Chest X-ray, PA view. Patient: 70 years old, sex M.
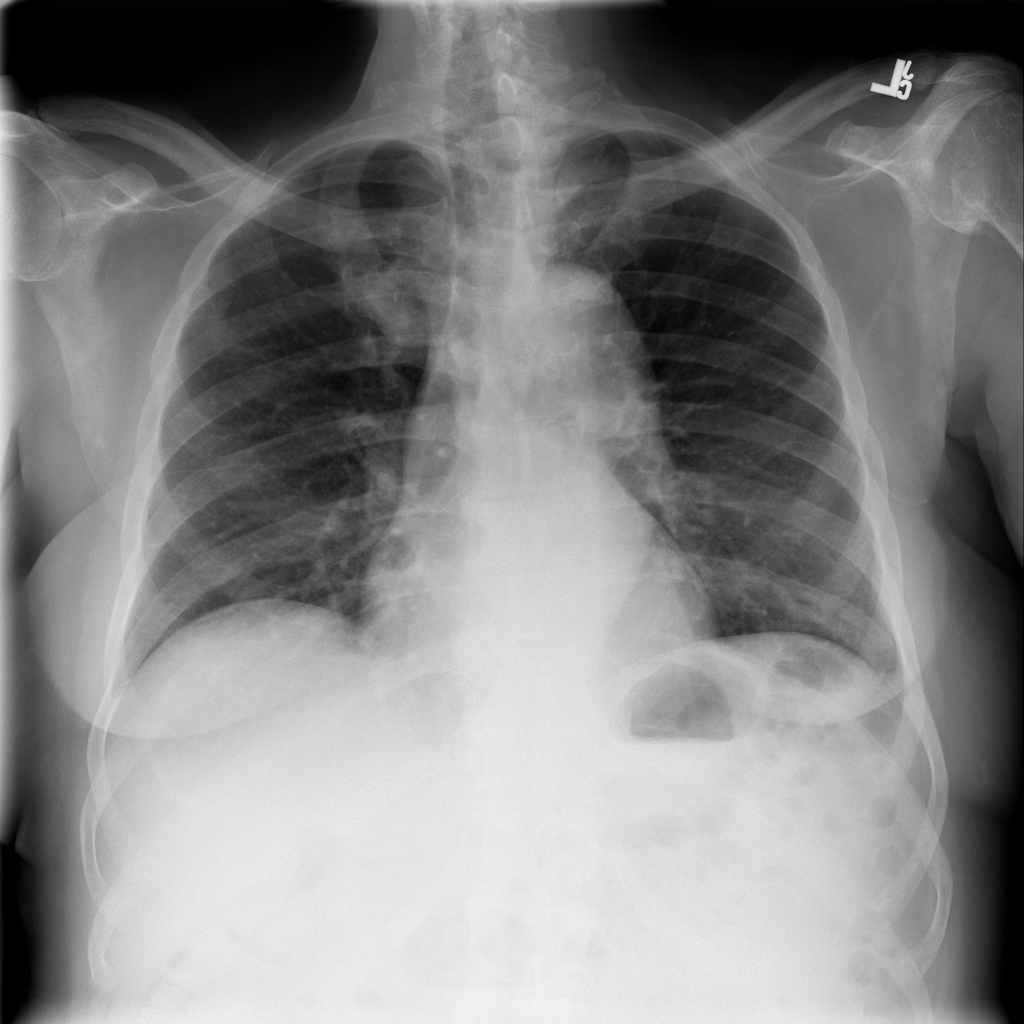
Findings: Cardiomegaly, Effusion